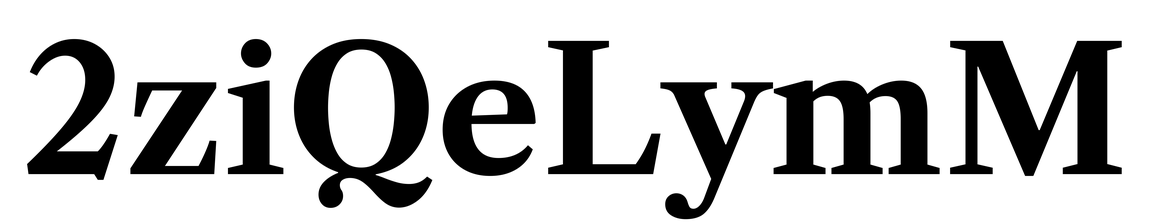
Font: LibreCaslonText_Bold